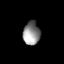
Tissue: lung
Cell type: Others
Senescence score: 0.1248
Nuclear area (px): 388
Mean DAPI intensity: 140.008